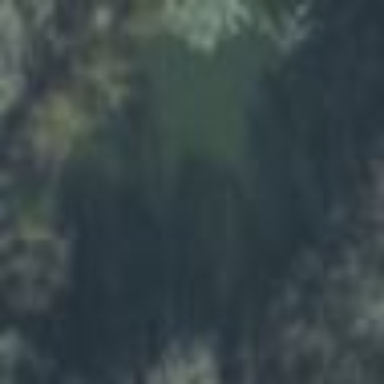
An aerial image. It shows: Peaceful pond surrounded by nature.